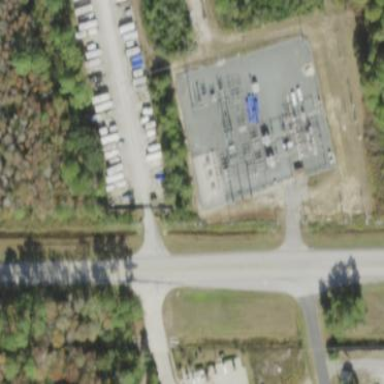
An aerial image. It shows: Outdoor distribution level power substation.